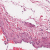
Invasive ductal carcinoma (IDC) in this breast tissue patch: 0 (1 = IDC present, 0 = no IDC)